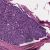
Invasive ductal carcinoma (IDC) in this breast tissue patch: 0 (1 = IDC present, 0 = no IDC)